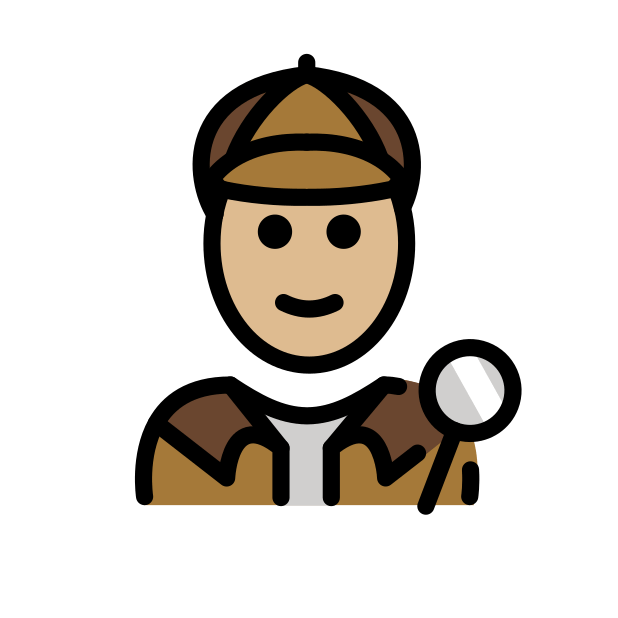
detective: medium-light skin tone